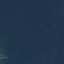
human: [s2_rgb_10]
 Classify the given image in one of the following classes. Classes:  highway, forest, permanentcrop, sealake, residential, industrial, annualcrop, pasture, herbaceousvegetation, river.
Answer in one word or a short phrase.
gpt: SeaLake